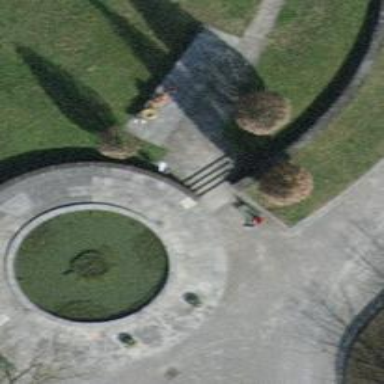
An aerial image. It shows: Set of steps made of paving stones.